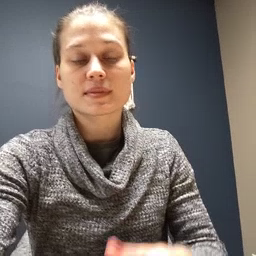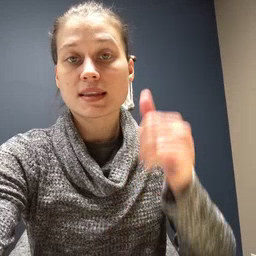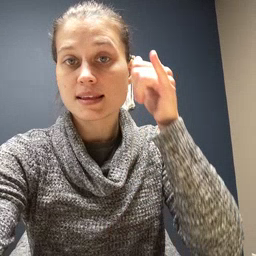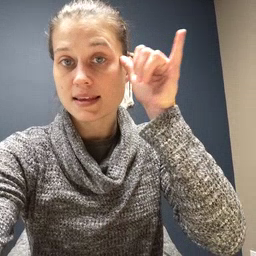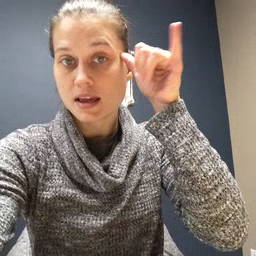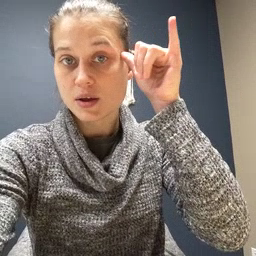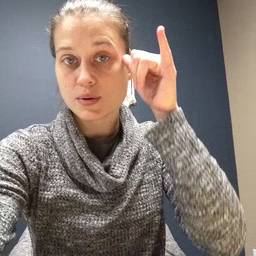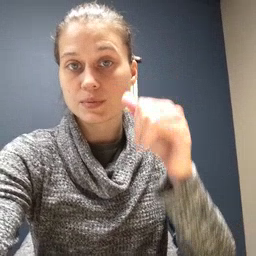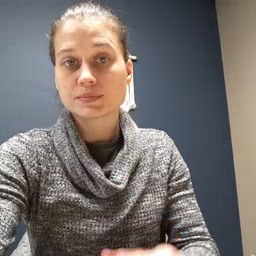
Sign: cow